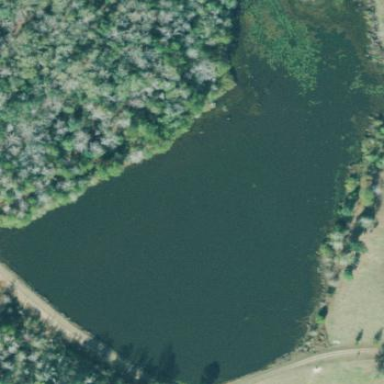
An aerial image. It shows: Reservoir of natural water.